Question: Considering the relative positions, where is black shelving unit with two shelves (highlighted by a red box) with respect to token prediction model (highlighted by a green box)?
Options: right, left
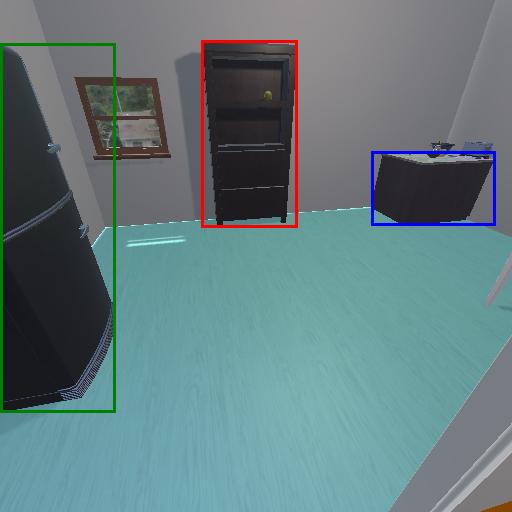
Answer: right